Question: I've included retina.js in my Sencha Touch application. When watching the network monitor I see
- - 'example.jpg'- 'example@2x.jpg'
Using <URL> this is all I see

I also manually ran 'Retina.init(window)' however nothing happens. All images remain non-retina. Running 'Retina.isRetina()' returns
I don't actually own a retina device, so I am not sure if that is the issue. However my friend with an iPhone 5s says the image quality has not improved, so I am assuming the retina images are not showing up.
The <URL>
I figure this has to do with the fact that images are created and loaded with JS (the images are not there onload)
Using chrome for debugging, how can I make retina.js work for my app?
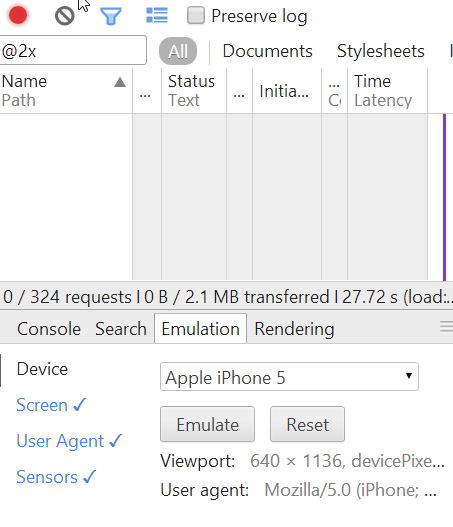
Answer: OK, so I used a small part of the 'retina.js' file and created a new class, it uses the isRetina function to tell weather the devicePixelRatio is higher than 1.
'''
Ext.define('MyApp.Retina', {
singleton: true,
isRetina : function(){
var mediaQuery = "(-webkit-min-device-pixel-ratio: 1.5), (min--moz-device-pixel-ratio: 1.5), (-o-min-device-pixel-ratio: 3/2), (min-resolution: 1.5dppx)";
if (window.devicePixelRatio > 1)
return true;
if (window.matchMedia && window.matchMedia(mediaQuery).matches)
return true;
return false;
},
getSrc: function(url){
return this.isRetina()? [url.slice(0, -4), '@2x', url.slice(-4)].join(''): url;
}
});
'''
Now throughout my sencha app I create images with 'MyApp.Retina.('http://example.com/foo.jpg')' as src value, when the device is retina the function returns 'http://example.com/foo@2x.jpg'